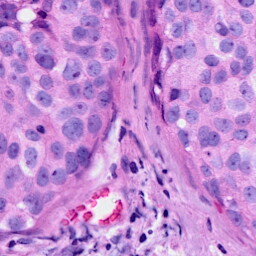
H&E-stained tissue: Breast